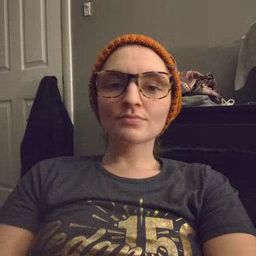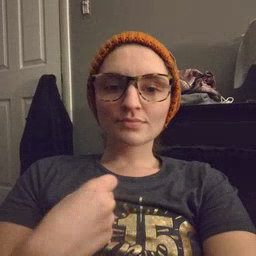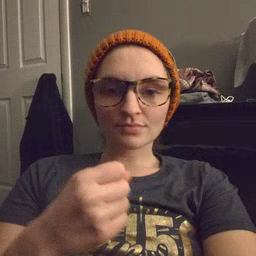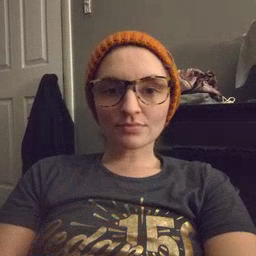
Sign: make